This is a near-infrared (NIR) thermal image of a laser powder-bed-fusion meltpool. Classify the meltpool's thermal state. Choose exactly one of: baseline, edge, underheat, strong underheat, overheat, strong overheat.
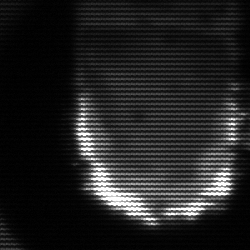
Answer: baseline